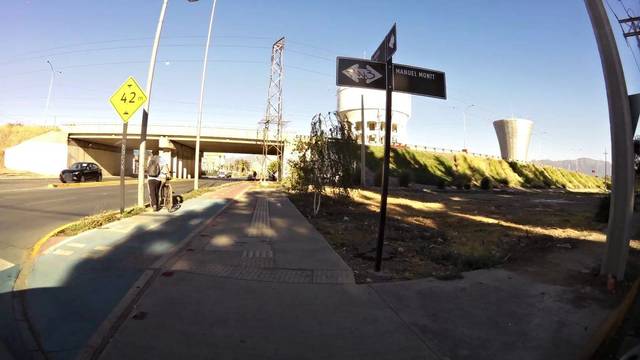
Region: Chile
Coordinates: -34.172, -70.726